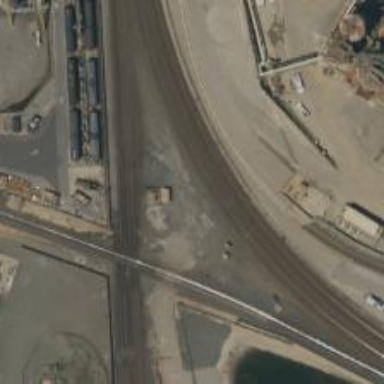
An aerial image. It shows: Junction on the railway.